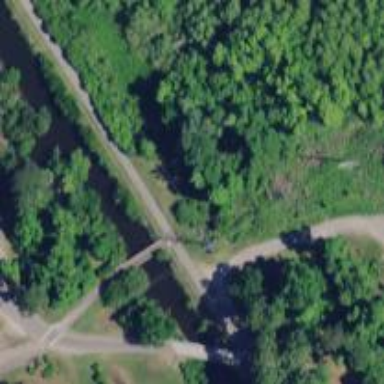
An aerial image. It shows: Path leading to bridge.